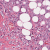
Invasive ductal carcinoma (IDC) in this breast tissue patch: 1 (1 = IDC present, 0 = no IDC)